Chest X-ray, AP view. Patient: 20 years old, sex M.
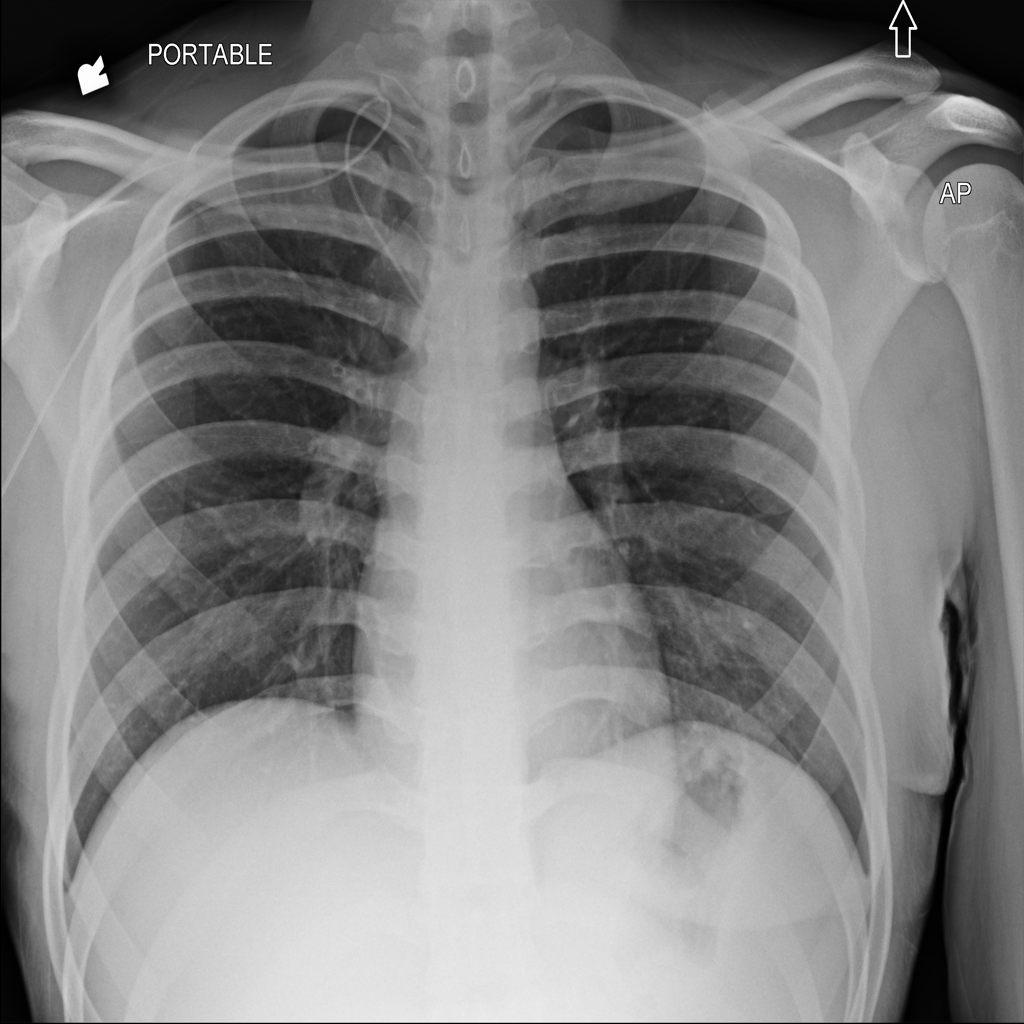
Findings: No Finding